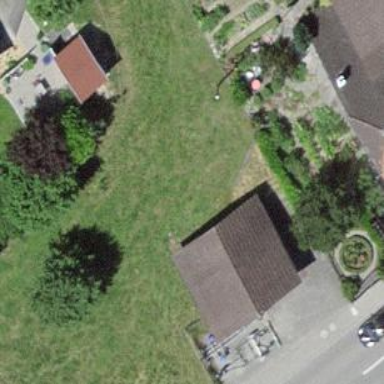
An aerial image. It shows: Garage.